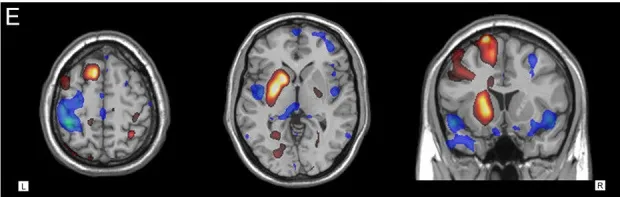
Neuroimaging findings in patient 1. Statistical parametric mapping analysis showed hypermetabolism in the left striatum and fronto-parietal cortex, with slight hypometabolism in the left temporal region.
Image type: radiology (ultrasound)